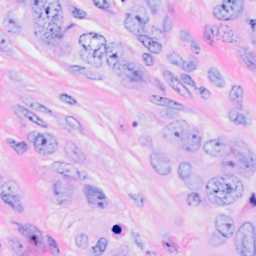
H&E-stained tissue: Breast